Field crop: maize
Growth stage: 2
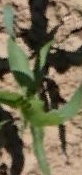
Species: maize